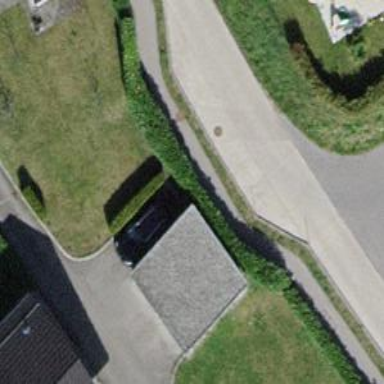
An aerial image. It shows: Garage building.